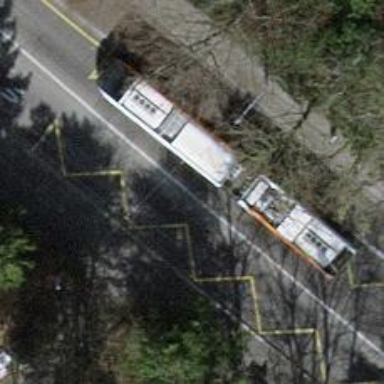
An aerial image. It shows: Bus stop with shelter for trolleybuses.